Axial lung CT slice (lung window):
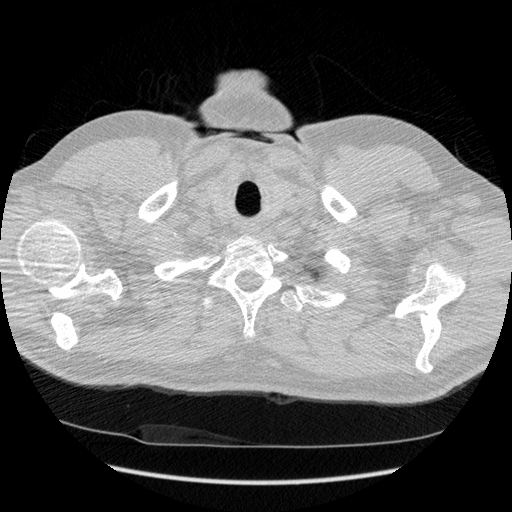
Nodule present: no